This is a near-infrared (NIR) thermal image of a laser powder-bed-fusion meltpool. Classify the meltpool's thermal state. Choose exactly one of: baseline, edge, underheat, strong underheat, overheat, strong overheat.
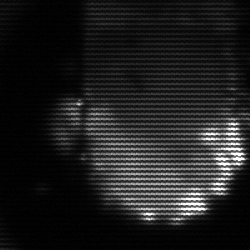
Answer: baseline